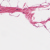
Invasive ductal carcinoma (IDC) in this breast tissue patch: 0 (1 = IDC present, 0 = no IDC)